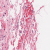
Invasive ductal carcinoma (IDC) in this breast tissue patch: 0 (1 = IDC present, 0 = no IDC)